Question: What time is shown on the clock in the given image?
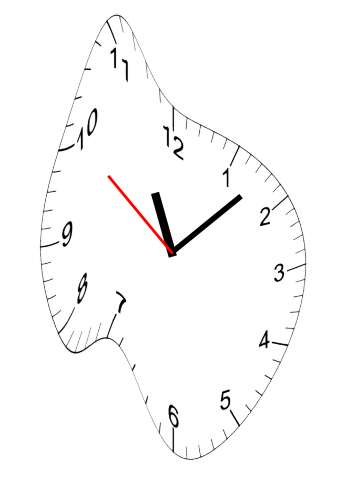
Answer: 11:07:51